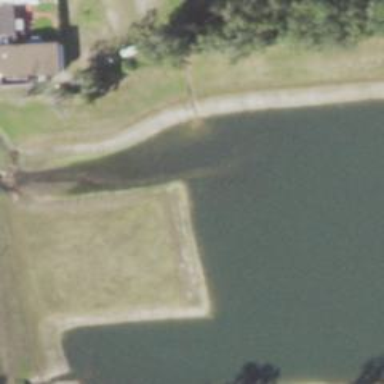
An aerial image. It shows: Fence is in the image.